Question: I try to create my own helper but face a problem.
First i create a function called select. First if you see something wrong in this method pls tell me.
'''
public function select($where = null, $order = null, $limit = null, $columns = '*') {
if (!$columns)
$this->db->select('*');
elseif (is_array($columns)) {
$columns = implode(',', $columns);
$this->db->select($columns);
}
if ($where)
$this->db->where($where);
if ($order)
$this->db->order_by($order);
if ($limit)
$this->db->limit($limit);
$query = $this->db->get('pasaj_register');
return $query;
}
'''
and then i try to call this function like that
'''
pasajItem = new pasajItem();
$a = $pasajItem->select();
echo $a;
'''
However i take this error:

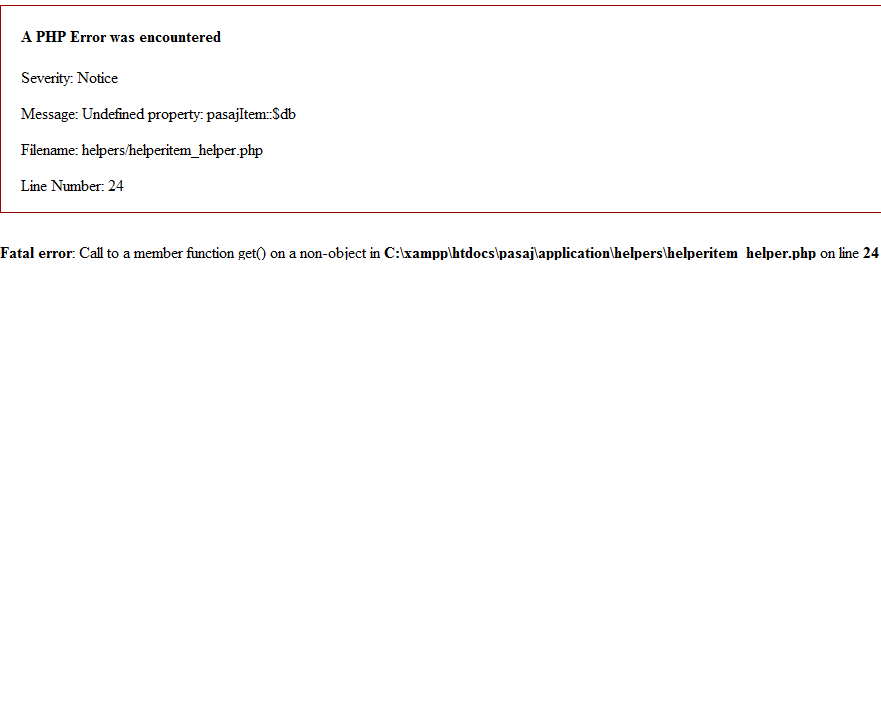
Answer: Within a helper you cannot acces the database.
First of all, it's not intended to do so.
You'll probably want to make a library of this, where you give a reference to the database on creation.
Besides the design flaw i believe you are making here, you have to use:
'''
$CI =& get_instance();
$CI->db->*****
'''
to access the CodeIgniter Database from a helper or library.
This is because they don't derive form a CodeIgniter standard class which contains the objects.